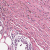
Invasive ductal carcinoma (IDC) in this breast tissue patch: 0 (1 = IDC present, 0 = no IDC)